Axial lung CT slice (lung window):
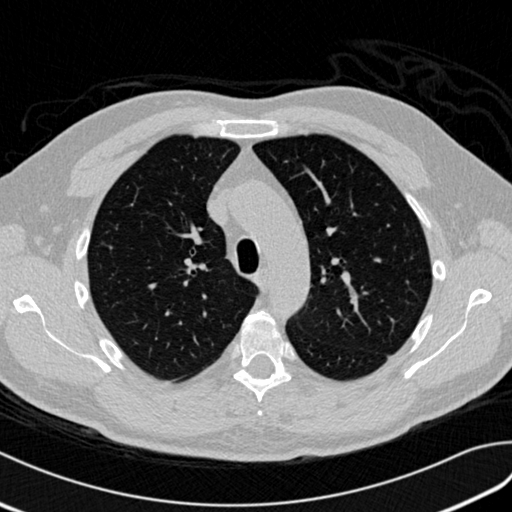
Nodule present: no